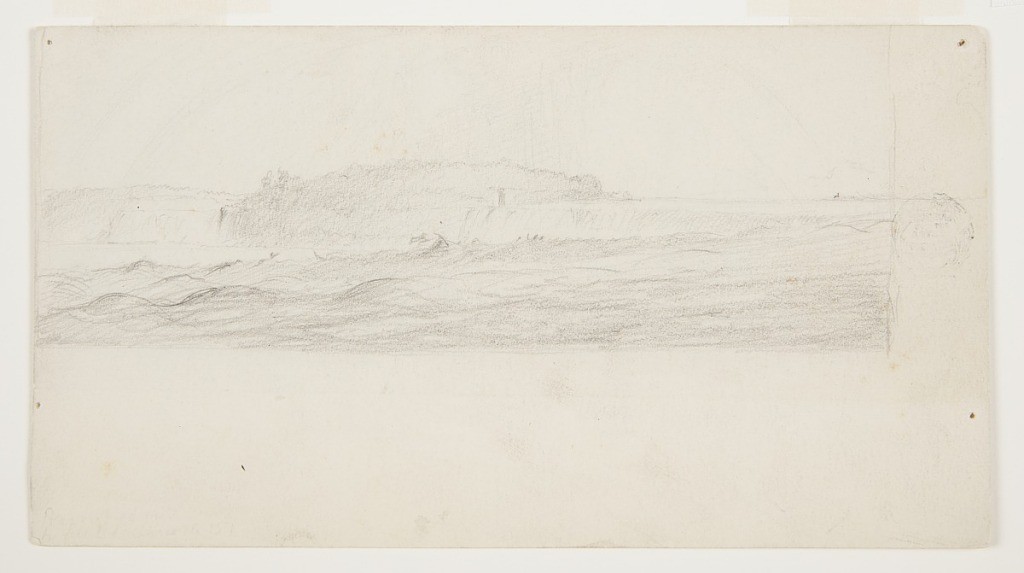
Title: Study for "Niagara"
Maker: Frederic Edwin Church, American, 1826–1900
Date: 1856–57
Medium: Graphite on white paperboard; verso: graphite
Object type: Drawing
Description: Landscape sketch showing a view of Niagara Falls from the Canadian Side that is nearly identical to Church's renowned painting, "Niagara" (1857), and likely served as a study for it. In the foreground, roiling water of the Niagara River churn and tumble before they plummet off the edge of the falls, which curves into the middle distance at center and center right from the foreground at lower left. At center, Terrapin Tower is visible beside the heavily wooded Goat Island. Because this view is positioned slightly more to the north than the finished painting, the American Falls are visible in the background at left, beyond Goat Island. A double rainbow arches over the scene from center left to center right.

Verso: Landscape sketch showing the outline of an extremely rugged mountain range with craggy pinnacles, at left, with the sun hanging above a valley, at right.